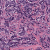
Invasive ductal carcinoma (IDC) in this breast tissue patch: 1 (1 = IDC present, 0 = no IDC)